Field crop: maize
Growth stage: 2
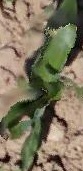
Species: maize